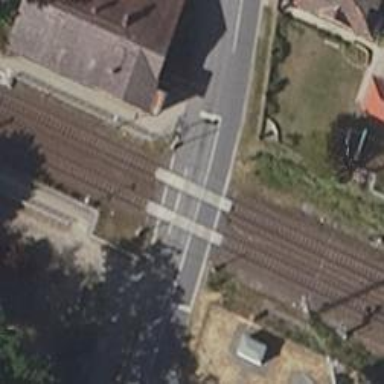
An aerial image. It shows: Full railway crossing barrier.